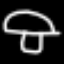
Label: mushroom